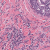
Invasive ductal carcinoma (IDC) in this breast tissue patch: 1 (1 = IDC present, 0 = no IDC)